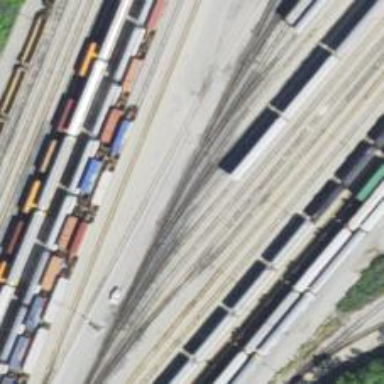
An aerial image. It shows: Railway yard used for servicing trains.